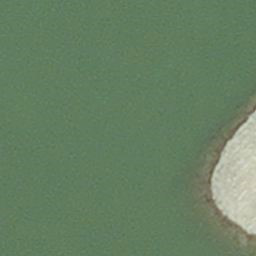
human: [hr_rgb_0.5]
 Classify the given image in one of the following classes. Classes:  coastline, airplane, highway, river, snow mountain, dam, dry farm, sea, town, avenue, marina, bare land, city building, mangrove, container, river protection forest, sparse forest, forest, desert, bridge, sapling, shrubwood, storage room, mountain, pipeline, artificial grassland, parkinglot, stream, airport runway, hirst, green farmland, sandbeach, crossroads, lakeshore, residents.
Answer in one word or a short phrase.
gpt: hirst